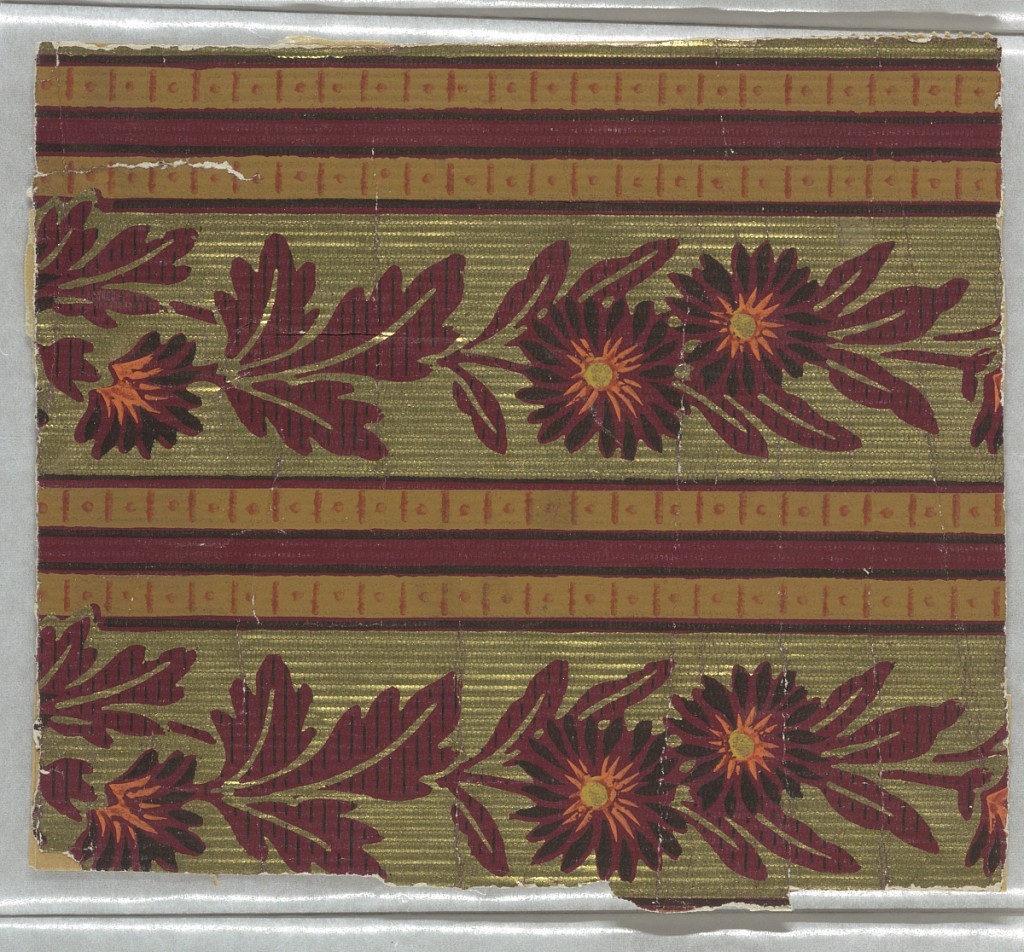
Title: Border
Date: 1870–90
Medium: Machine-printed paper
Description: Aesthetic or Anglo-Japanesque printed two across the width. Floral stripe design with bands of deep red flowers alternating with a triple stripe. Printed on an embossed metallic gold ground.